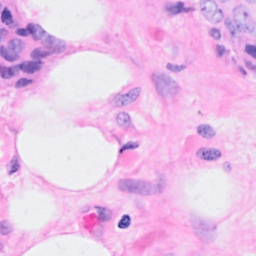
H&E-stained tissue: Breast